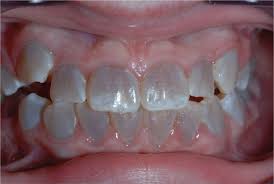
Condition: Tooth Discoloration